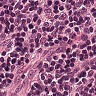
Metastatic tissue present: no